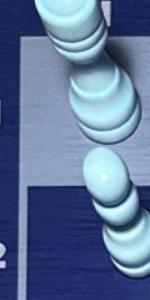
Label: Pawn_White